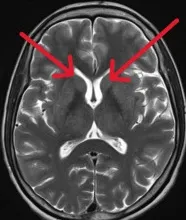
T1- and T2-weighted MRI of the brain shows subtle hyperintensities in the bilateral caudate lobe (red arrows). . T2-weighted MRI of the brain.
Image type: radiology (mri)